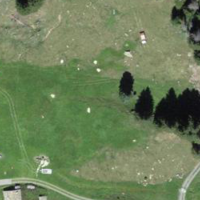
EUNIS habitat code: 24
Species observed at this site:
Prunella vulgaris